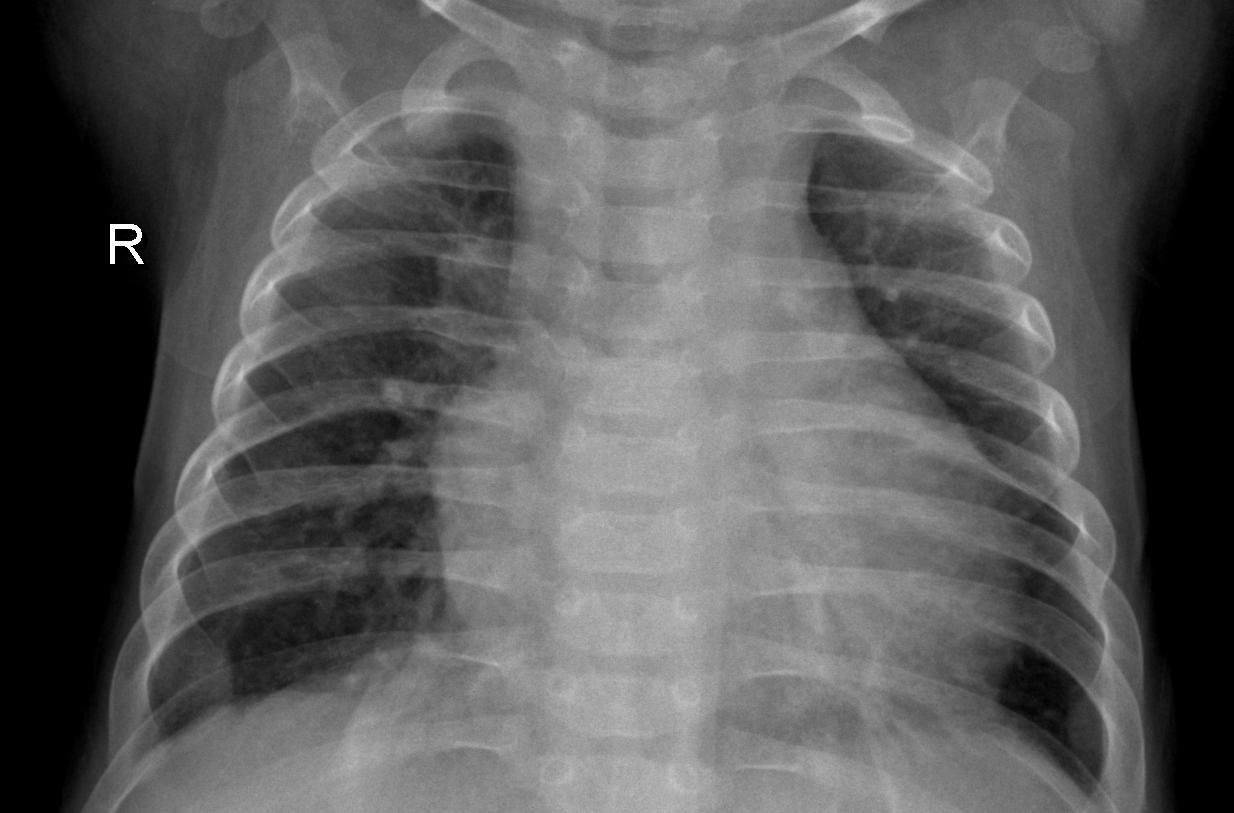
Diagnosis: PNEUMONIA